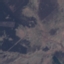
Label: HerbaceousVegetation